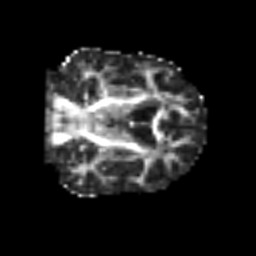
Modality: FA
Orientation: coronal
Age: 58
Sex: male
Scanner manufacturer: siemens
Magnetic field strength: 3 T
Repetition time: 6.1 s
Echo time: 0.101 s